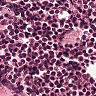
Metastatic tissue present: no